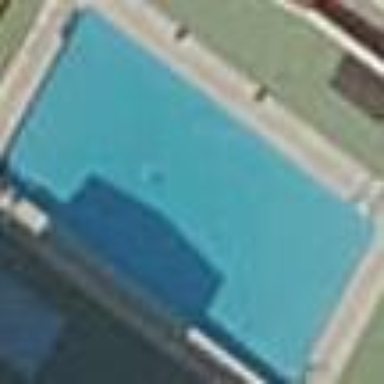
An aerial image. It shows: Swimming pool located in leisure land.